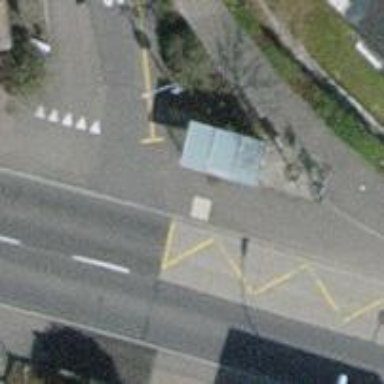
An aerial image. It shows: Bench for seating.